Question: I have the following table :

Now i need to fetch all category with its parent category
like for:
'''
category_id 1 -> "category_id=1;category_name=Electronic";<br/>
category_id 2 -> "category_id=2;category_name=Media";<br/>
category_id 3 -> "category_id=3;category_name=Mobile-Charger,parent_name=mobile" parent_id=1;<br/>
category_id 4 -> "category_id=4;category_name=Mobile-Charger,parent_name=Mobile" parent_id=1 ;
// and in that case Mobile also has a parent Electronic Product
'''
I Need To fetch all hierarchy relation for 9 category like associative array
like this type :
> [{"category_id":"1","category_name":"Electronic
Product","parent_id":"0","child":[{"category_id":"3","category_name":"Mobile","parent_id":"1","child":[{"category_id":"4","category_name":"Mobile-Charger","parent_id":"3","child":[]}]}]},{"category_id":"2","category_name":"Media","parent_id":"0","child":[{"category_id":"5","category_name":"media-child-1","parent_id":"2","child":[]},{"category_id":"6","category_name":"media-child-2","parent_id":"2","child":[{"category_id":"8","category_name":"media-child-6-child-1","parent_id":"6","child":[]},{"category_id":"9","category_name":"media-child-6-child-2","parent_id":"6","child":[]}]},{"category_id":"7","category_name":"media-child-3","parent_id":"2","child":[]}]}]
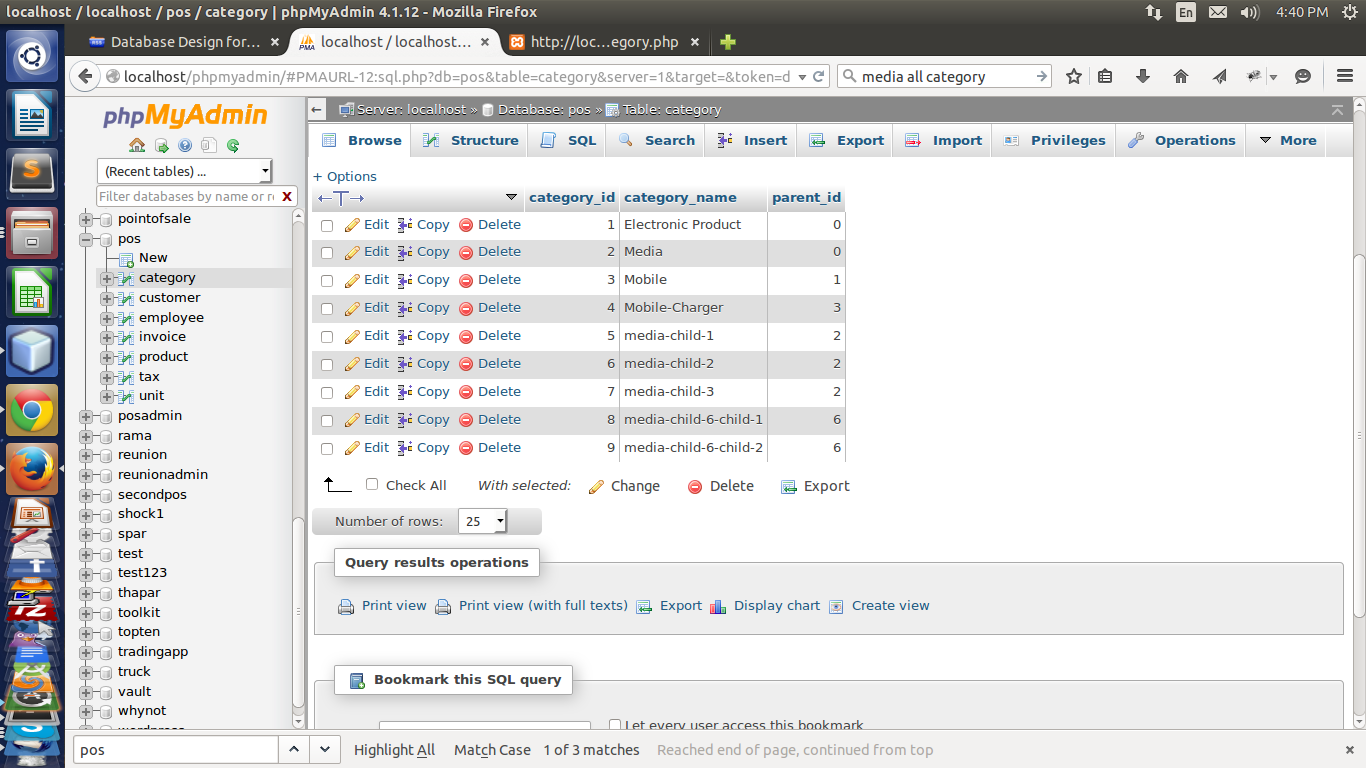
Answer: '''
<?php
include 'config.php';
static $all_data = array();
$all_data = buildCategories($all_data, 0);
echo json_encode($all_data);
function buildCategories($all_data2, $parent)
{
$q = "Select * from category where parent_id = ".$parent;
if($rs = getRSQuery($q))
{
$all_data2 = $rs;
if($all_data2!='Not Found')
{
foreach($all_data2 as $index => $catDetails)
{
$all_data2[$index]['child'] = array();
$all_data2[$index]['child'] = buildCategories($all_data2[$index]['child'], $catDetails['category_id']) ;
}
}
}
else
return array();
return $all_data2;
}
function getRSQuery($query)
{
$query_result = array();
$result_set= mysql_query($query);
if(!$result_set)
{
die('Could not get data: ' . mysql_error());
}
$num_rows= mysql_num_rows($result_set);
if($num_rows>0)
{
$index = 0;
while(($row = mysql_fetch_array($result_set, MYSQL_ASSOC)) != FALSE)
{
foreach($row as $colName =>$val)
{
$query_result[$index][$colName] = $val;
}
$index++;
}
return $query_result;
}
else
return "Not Found";
}
?>
'''